Question: In my UITableView: My cell is yellow, but the re-order icon is white :(

Any quick fix for this? Preferably without having to subclass UITableView or hacking to much.
BTW, this desperate attempt has no effect:
'''
cell.backgroundColor =
cell.backgroundView.backgroundColor =
cell.contentView.backgroundColor = [UIColor myNiceYellowColor];
'''
Thanks!
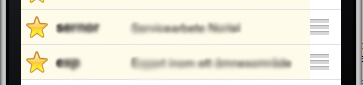
Answer: Don't use - 'cell.contentView.backgroundColor = [UIColor myNiceYellowColor];' instead change the complete cell color in datasource method '-tableView:willDisplayCell: forRowAtIndexPath:'.